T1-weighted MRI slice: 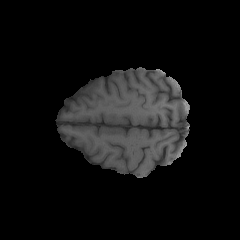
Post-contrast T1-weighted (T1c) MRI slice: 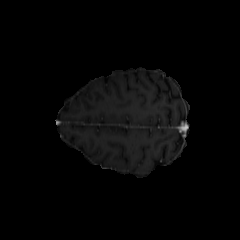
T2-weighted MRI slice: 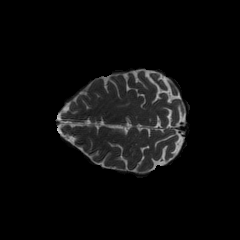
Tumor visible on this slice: no